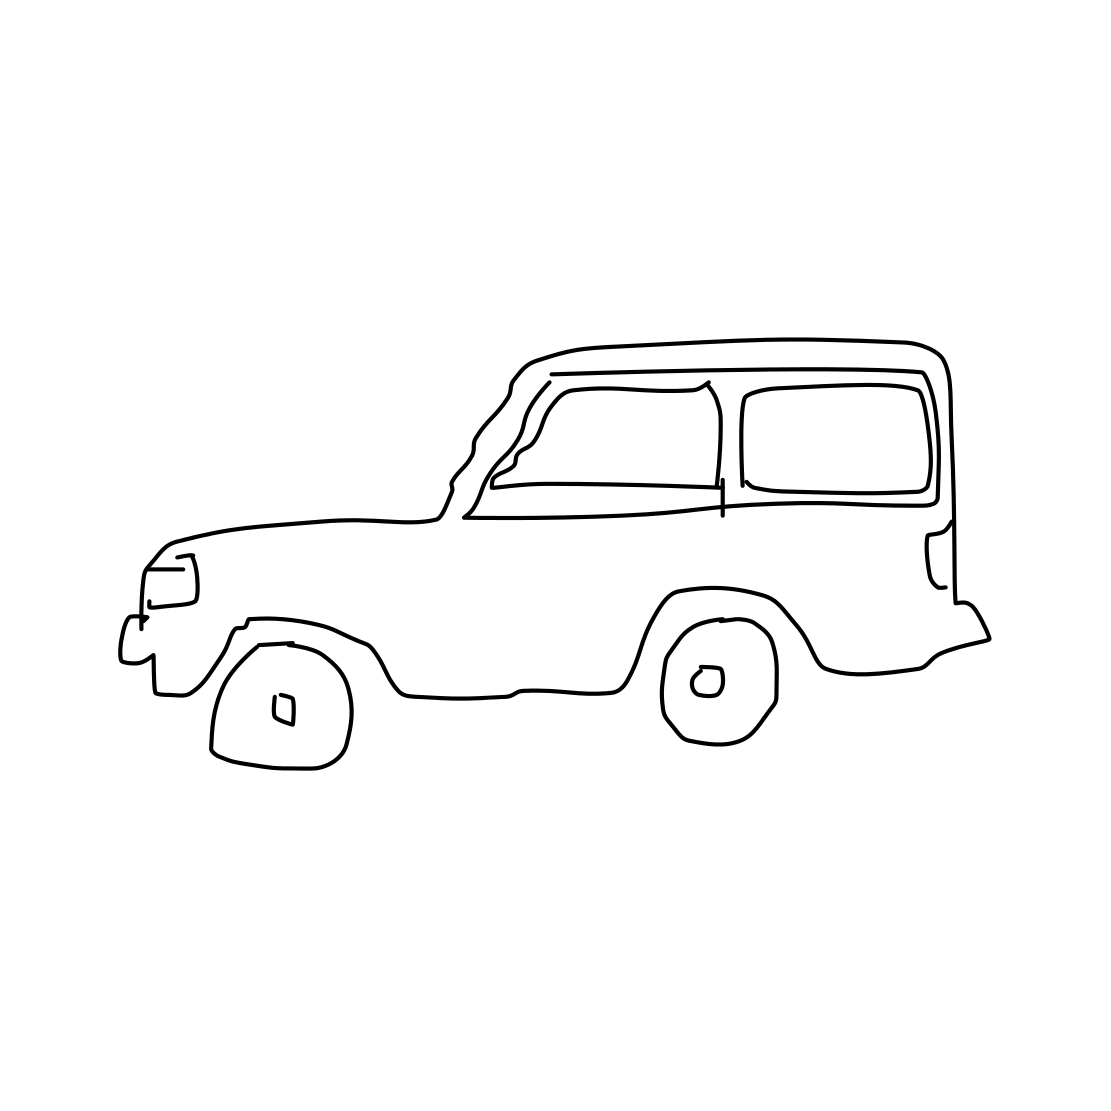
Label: suv